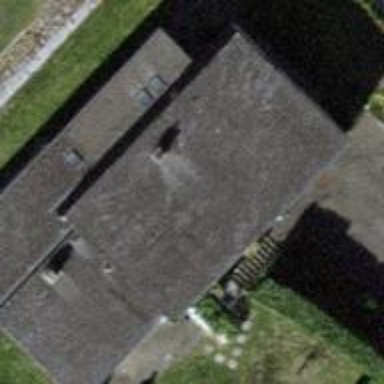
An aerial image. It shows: Detached building with saltbox roof shape.